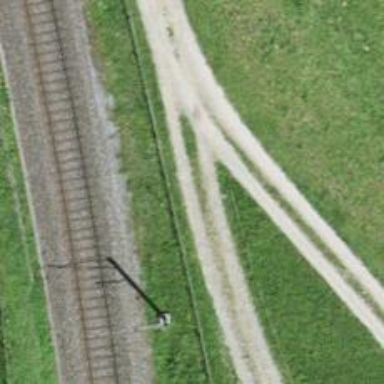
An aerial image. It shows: Track with grade 2 tracktype.